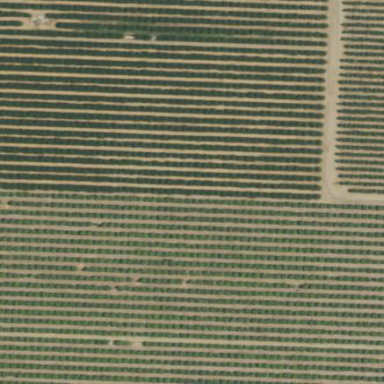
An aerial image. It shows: Orange orchard with rows of vibrant orange trees.